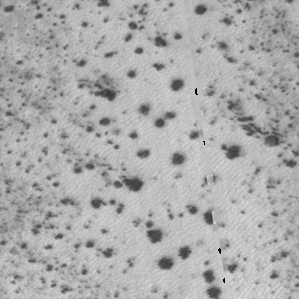
Label: frost